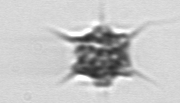
Label: Dictyocha